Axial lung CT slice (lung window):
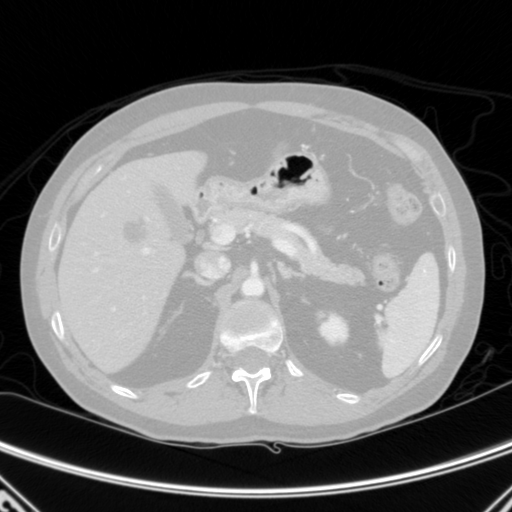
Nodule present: no